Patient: sex M, age 45
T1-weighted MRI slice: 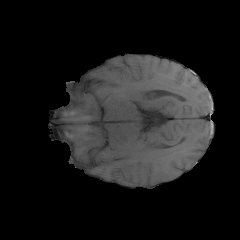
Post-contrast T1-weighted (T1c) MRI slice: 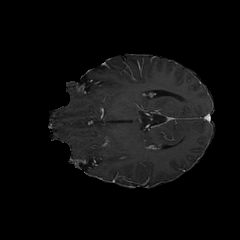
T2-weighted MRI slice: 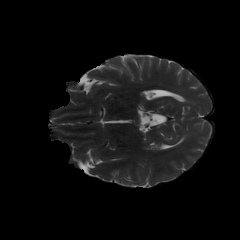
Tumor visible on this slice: no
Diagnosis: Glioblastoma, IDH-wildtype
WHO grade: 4